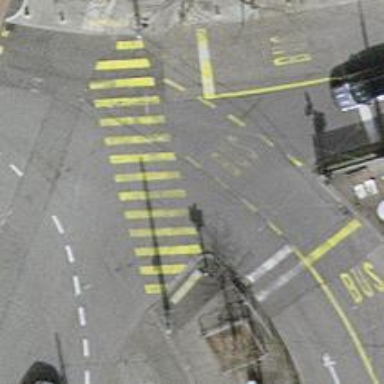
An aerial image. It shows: Road with traffic signals at crossing.